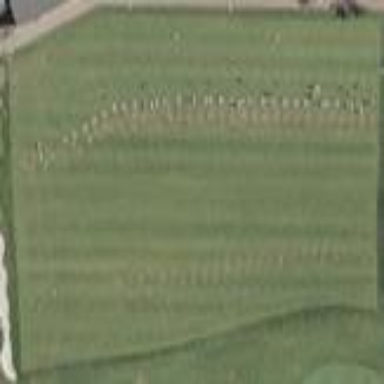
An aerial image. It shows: Grass area designated as golf tee.